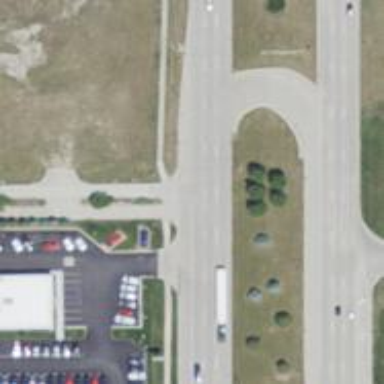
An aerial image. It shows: Road with stop sign.